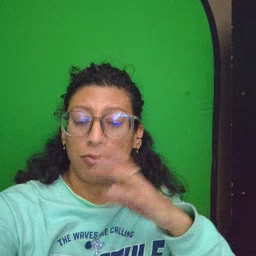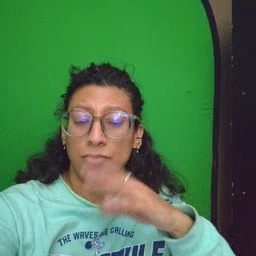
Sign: story